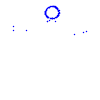
Particle: kaon